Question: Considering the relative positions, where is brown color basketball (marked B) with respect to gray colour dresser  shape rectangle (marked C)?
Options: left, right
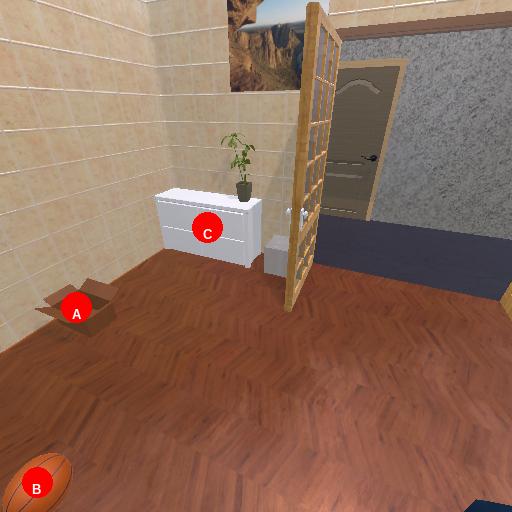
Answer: left